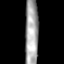
Tissue: prostate
Cell type: T cells
Senescence score: 0.3284
Nuclear area (px): 857
Mean DAPI intensity: 165.478